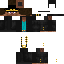
A female human skin with dark skin, wearing brown crown dressed in a black robe top and black pants, featuring a closed mouth.